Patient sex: M
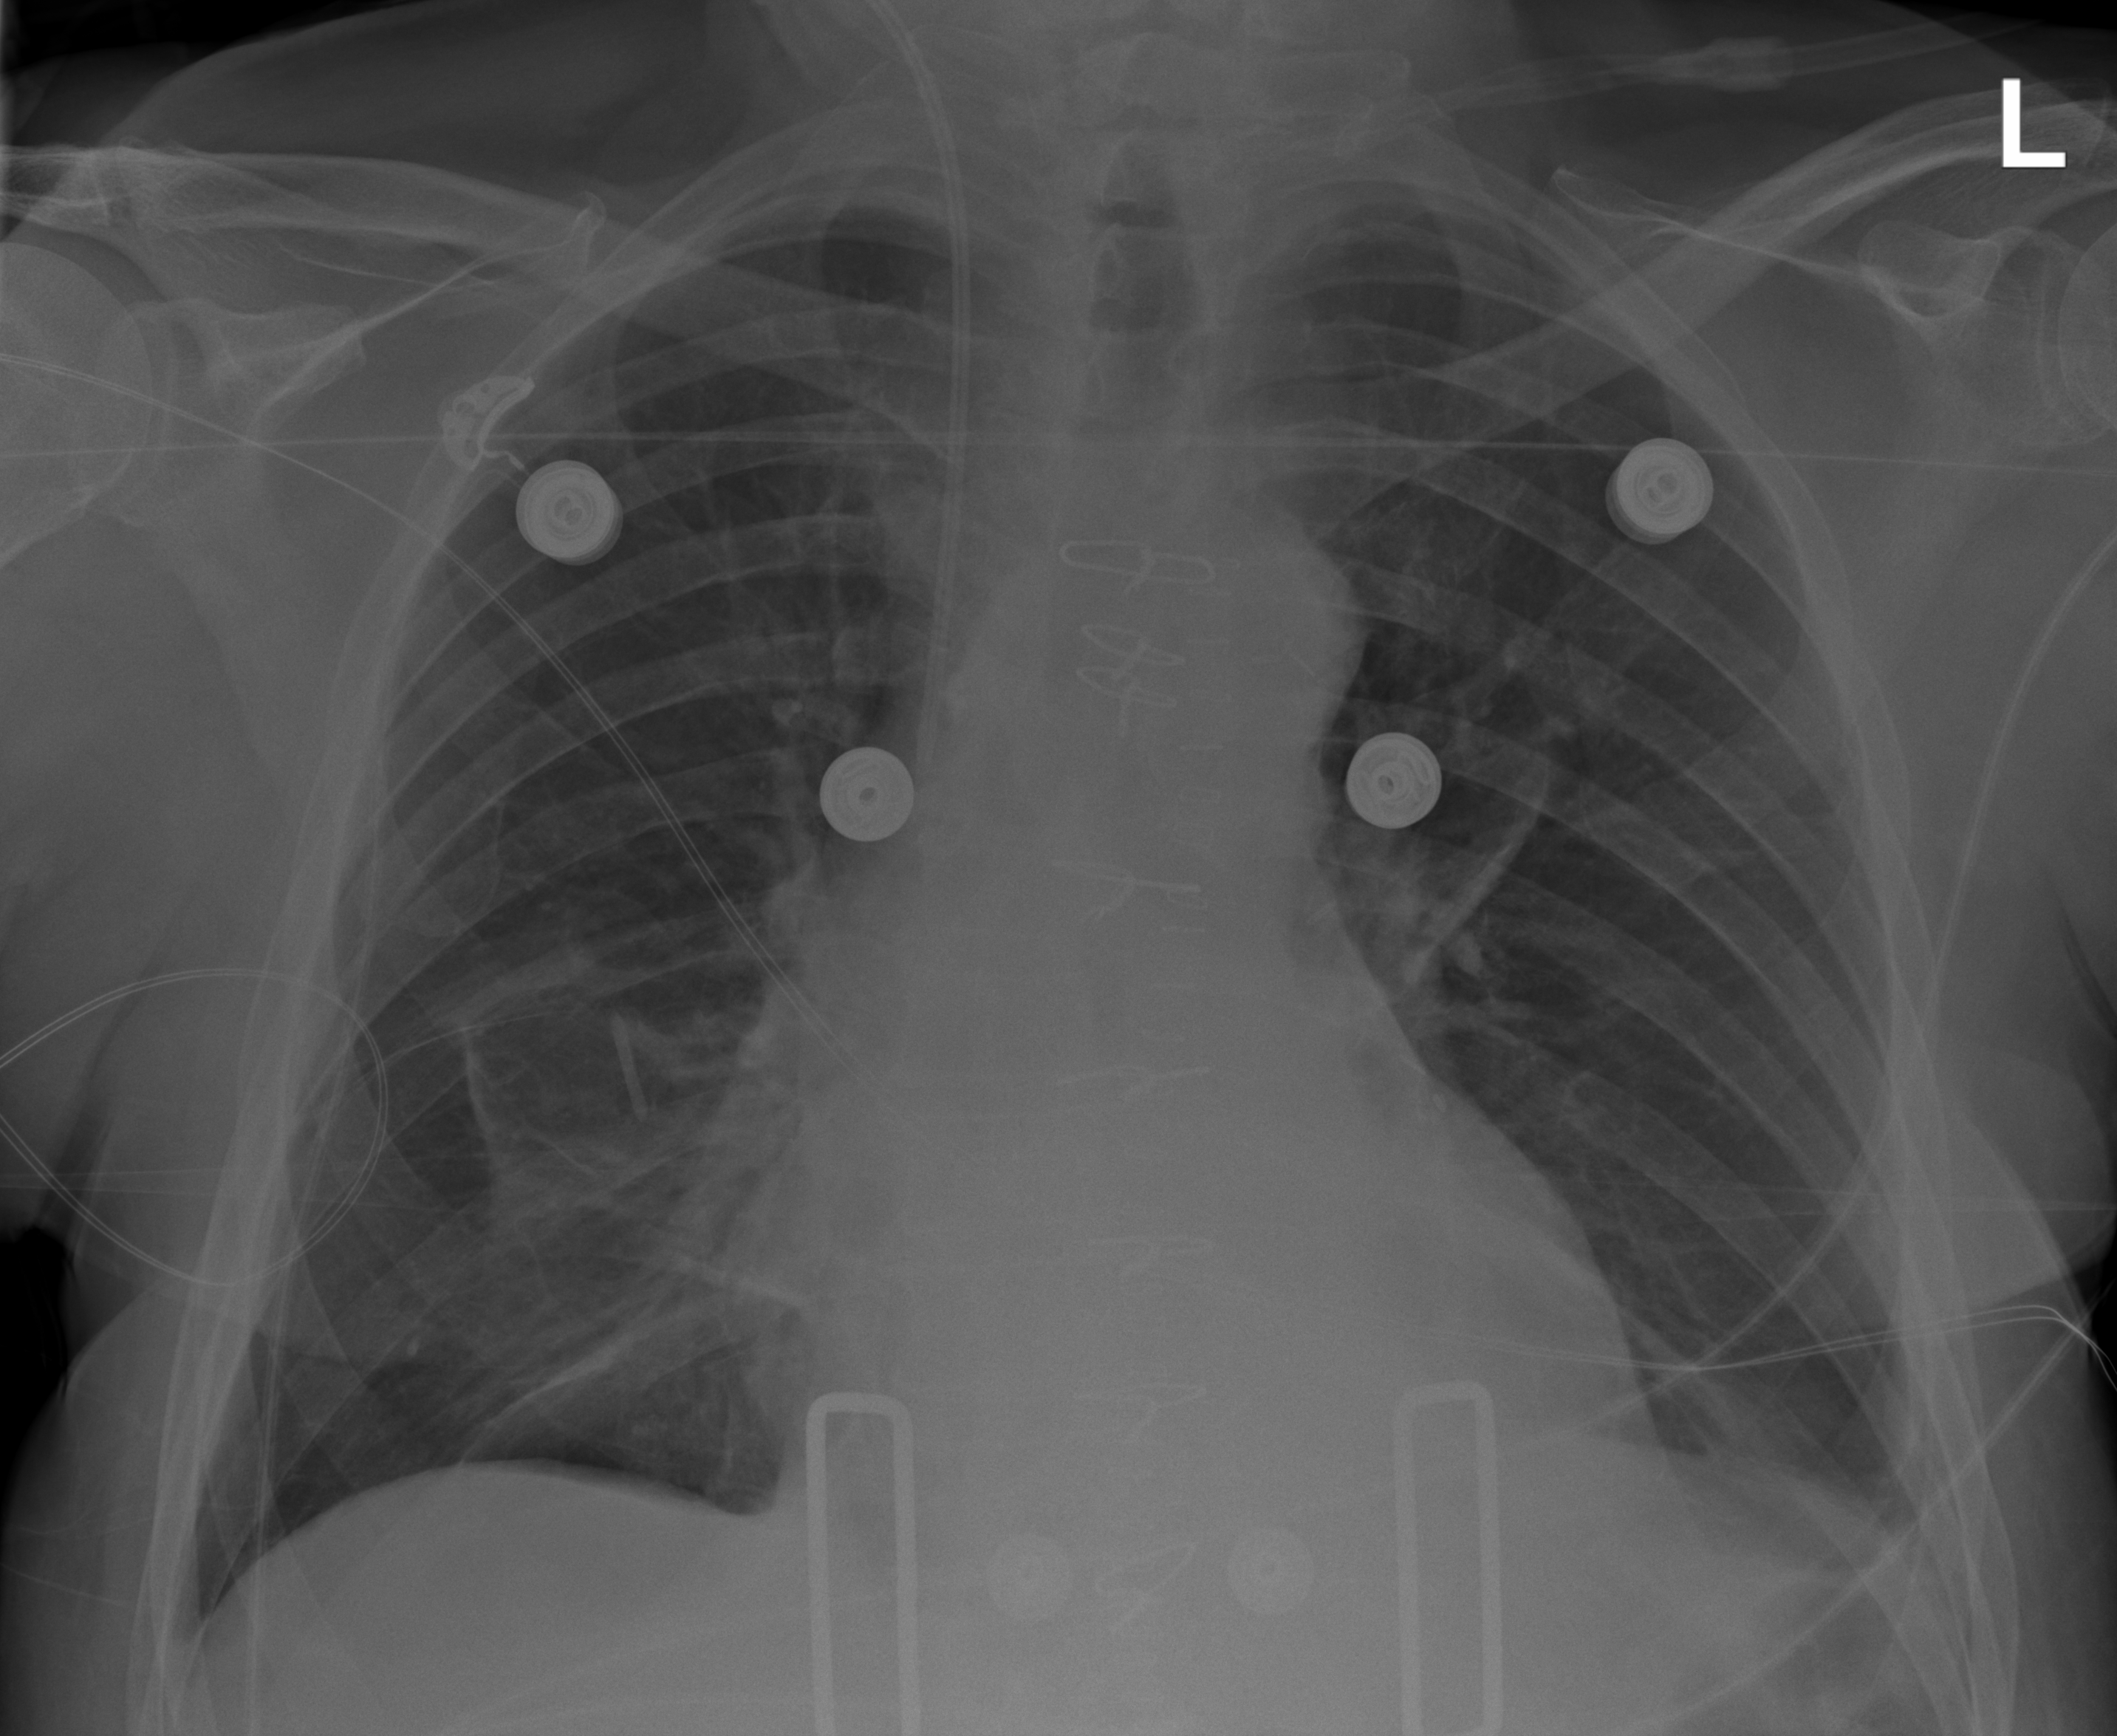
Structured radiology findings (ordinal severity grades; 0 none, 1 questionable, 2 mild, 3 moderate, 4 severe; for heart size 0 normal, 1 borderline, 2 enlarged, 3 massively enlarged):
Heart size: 1
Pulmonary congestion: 0
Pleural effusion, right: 0
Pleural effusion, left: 2
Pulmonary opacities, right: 0
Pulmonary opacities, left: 0
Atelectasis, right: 0
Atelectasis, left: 2